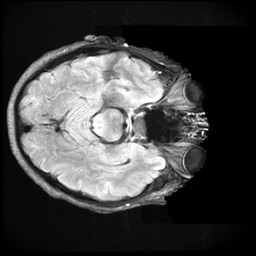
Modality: FLAIR
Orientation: axial
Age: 52
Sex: female
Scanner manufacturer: ge
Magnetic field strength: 3 T
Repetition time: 11 s
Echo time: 0.1497 s